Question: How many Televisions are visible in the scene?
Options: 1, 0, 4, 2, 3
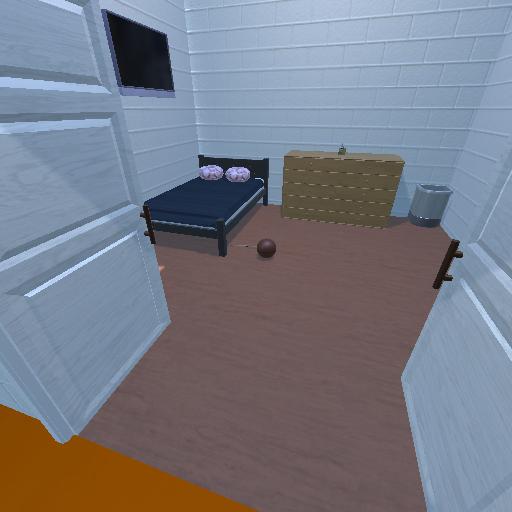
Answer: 1